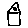
Label: house